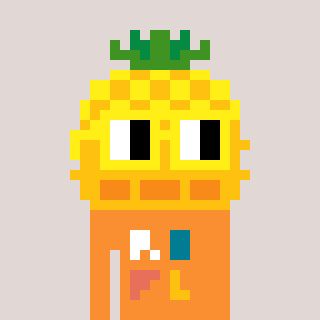
a pixel art character with square yellow glasses, a pineapple-shaped head and a orange-colored body on a warm background